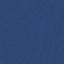
Land use / land cover: SeaLake